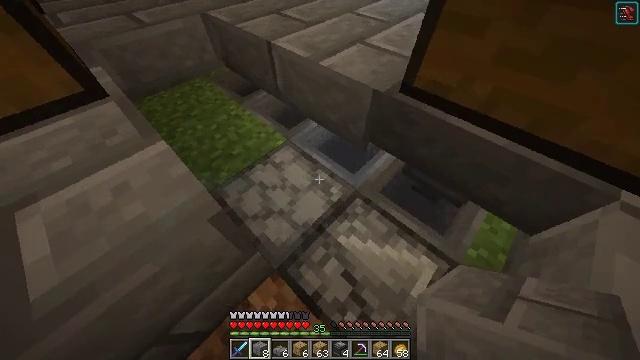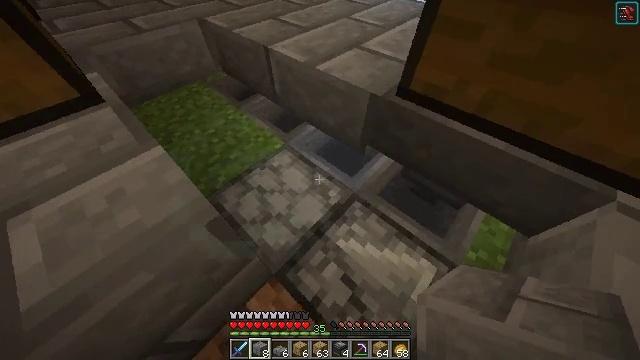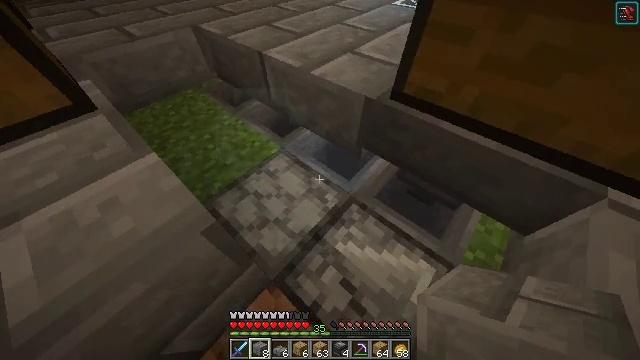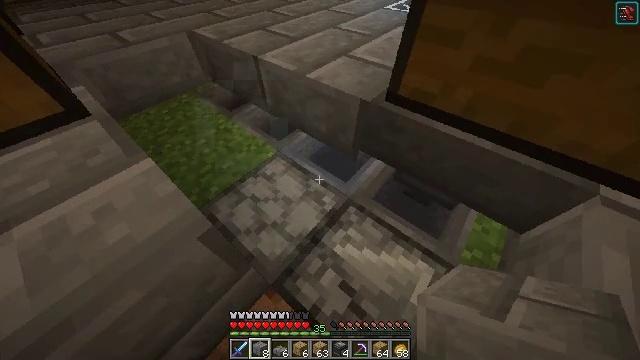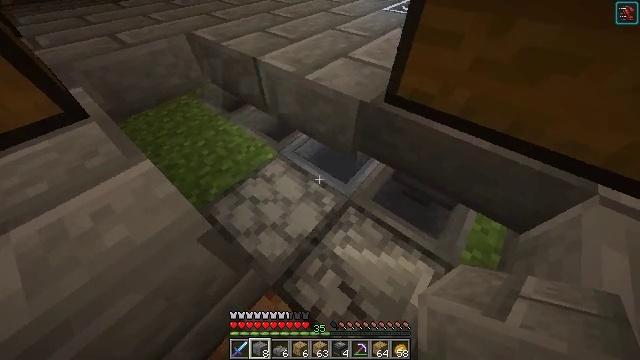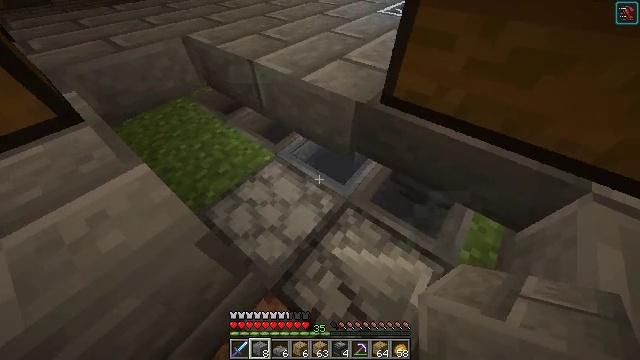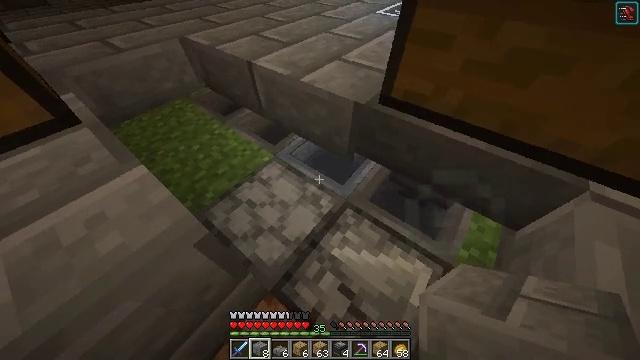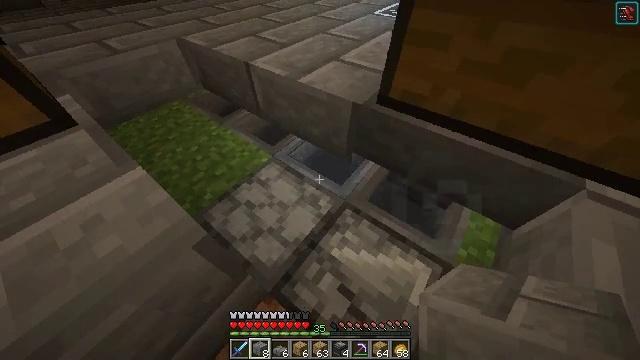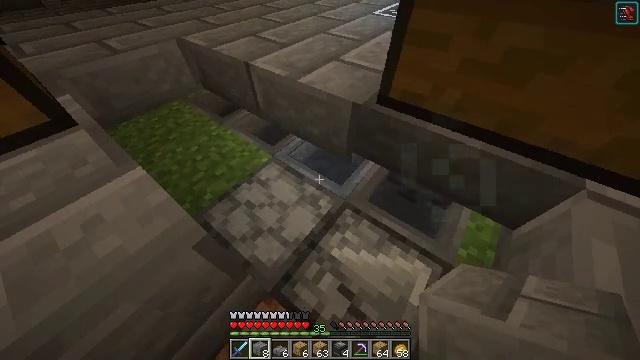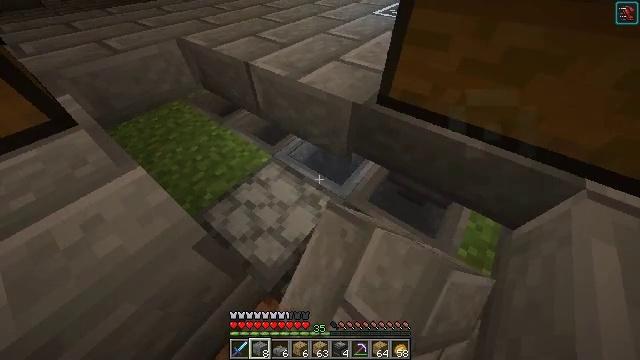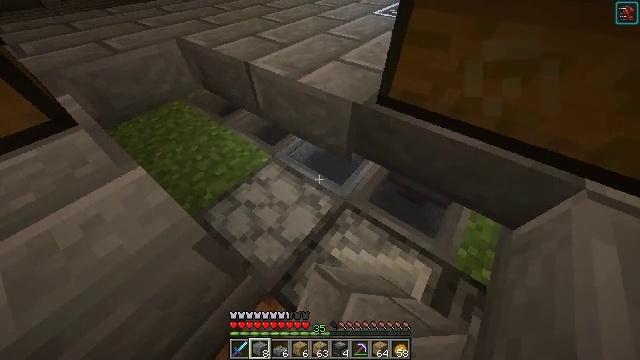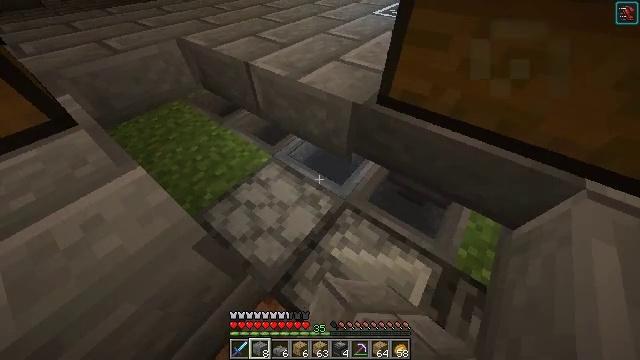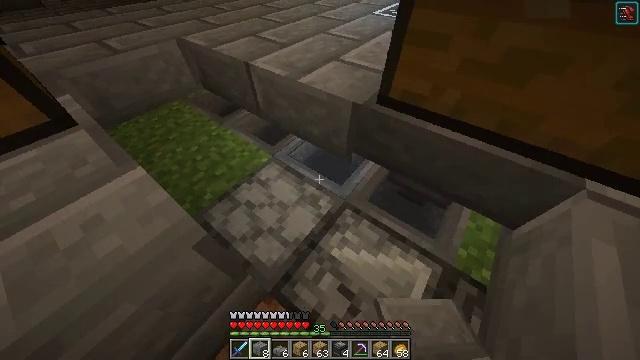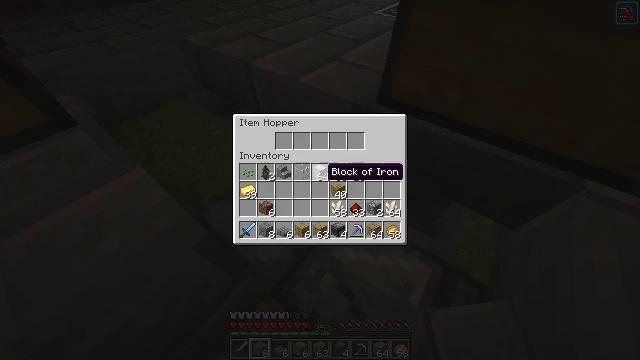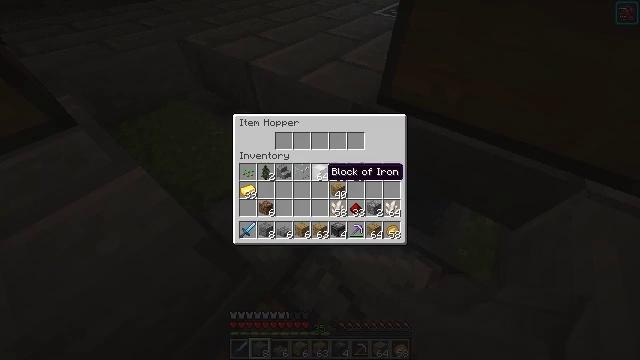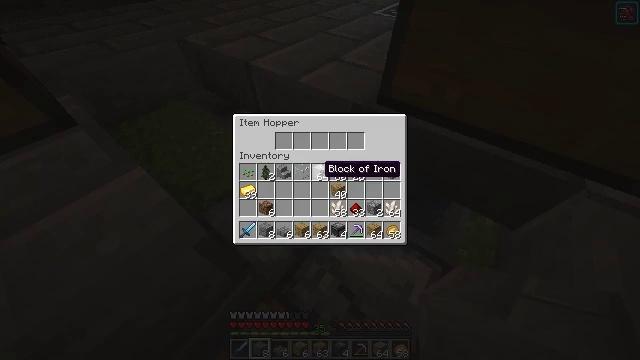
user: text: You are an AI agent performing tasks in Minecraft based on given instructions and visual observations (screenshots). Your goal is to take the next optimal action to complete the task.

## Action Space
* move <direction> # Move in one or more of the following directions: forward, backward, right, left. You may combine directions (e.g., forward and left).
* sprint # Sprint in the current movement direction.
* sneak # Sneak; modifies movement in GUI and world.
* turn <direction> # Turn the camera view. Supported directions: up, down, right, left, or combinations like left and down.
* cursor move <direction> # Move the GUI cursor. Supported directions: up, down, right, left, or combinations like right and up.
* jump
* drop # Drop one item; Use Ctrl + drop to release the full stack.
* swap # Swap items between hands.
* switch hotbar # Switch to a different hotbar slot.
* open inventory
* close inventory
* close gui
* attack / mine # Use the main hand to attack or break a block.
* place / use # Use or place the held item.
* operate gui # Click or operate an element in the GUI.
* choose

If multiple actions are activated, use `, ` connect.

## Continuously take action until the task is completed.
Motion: motion action
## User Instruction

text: Collect the stone bricks by mining.
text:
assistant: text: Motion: no_op
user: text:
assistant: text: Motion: turn right and up
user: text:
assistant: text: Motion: turn right
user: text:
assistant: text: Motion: no_op
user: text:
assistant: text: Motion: turn right
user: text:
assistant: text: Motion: no_op
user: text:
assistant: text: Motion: no_op
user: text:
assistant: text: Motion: use / place
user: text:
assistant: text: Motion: use / place
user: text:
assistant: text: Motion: no_op
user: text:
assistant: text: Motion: no_op
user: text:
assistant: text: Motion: no_op
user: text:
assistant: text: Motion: no_op
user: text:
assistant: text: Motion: no_op
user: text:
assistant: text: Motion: no_op
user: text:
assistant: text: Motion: cursor move up
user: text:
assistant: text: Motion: no_op
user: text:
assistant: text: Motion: no_op
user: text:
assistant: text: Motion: no_op
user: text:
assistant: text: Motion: no_op
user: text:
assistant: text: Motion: close inventory
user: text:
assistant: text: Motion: close inventory
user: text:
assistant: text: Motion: turn left and down, close inventory
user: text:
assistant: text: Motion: turn left and down
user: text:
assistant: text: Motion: turn left and down
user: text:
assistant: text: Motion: use / place
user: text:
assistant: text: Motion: use / place
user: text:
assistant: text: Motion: use / place
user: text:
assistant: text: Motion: no_op
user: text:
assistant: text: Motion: no_op